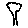
Label: tree